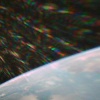
Label: sunburn